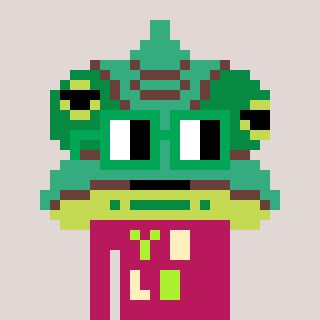
a pixel art character with square green glasses, a chameleon-shaped head and a darkpink-colored body on a warm background